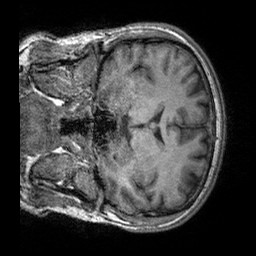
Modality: T1w
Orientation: coronal
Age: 39
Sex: male
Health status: healthy
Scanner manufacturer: siemens
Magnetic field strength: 3 T
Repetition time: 2.3 s
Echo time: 0.00303 s